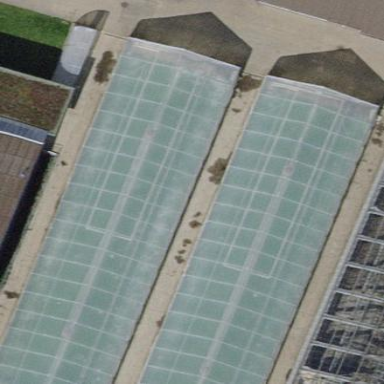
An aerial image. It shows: Greenhouse.